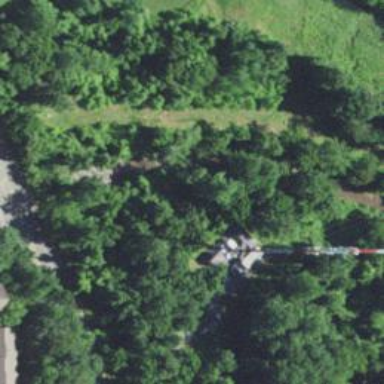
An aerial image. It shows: Man-made mast used for communication purposes.